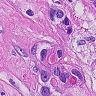
Metastatic tissue present: yes